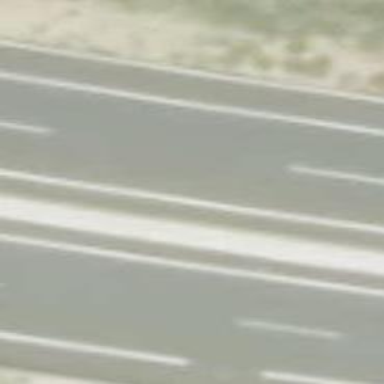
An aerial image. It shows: Asphalt motorway.